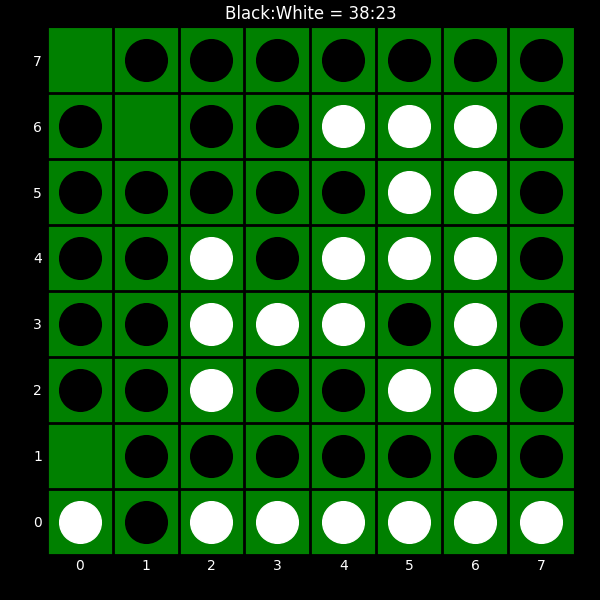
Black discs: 38
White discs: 23